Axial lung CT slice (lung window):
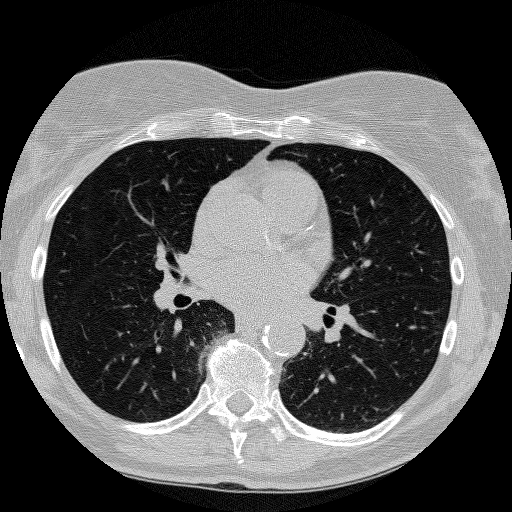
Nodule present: no